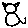
Label: cat